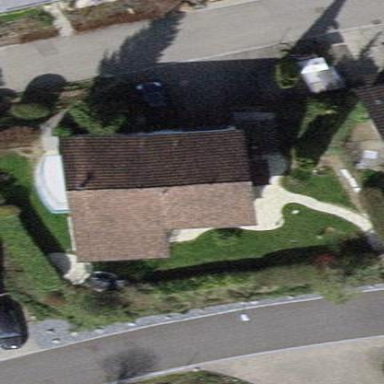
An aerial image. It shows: Simple and straightforward house.